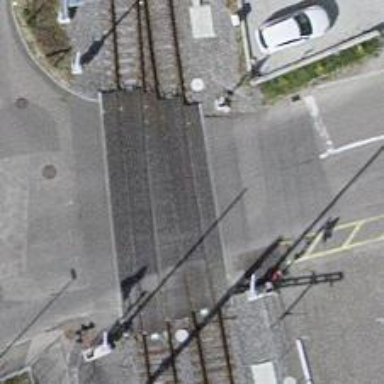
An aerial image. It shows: Level crossing along the railway.